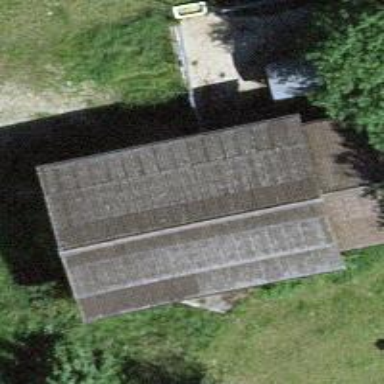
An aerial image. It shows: Rural barn.